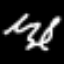
Label: squiggle